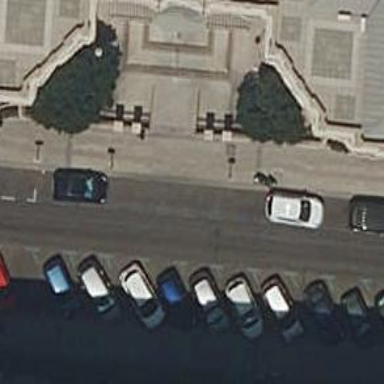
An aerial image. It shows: Bicycle parking area with stands.